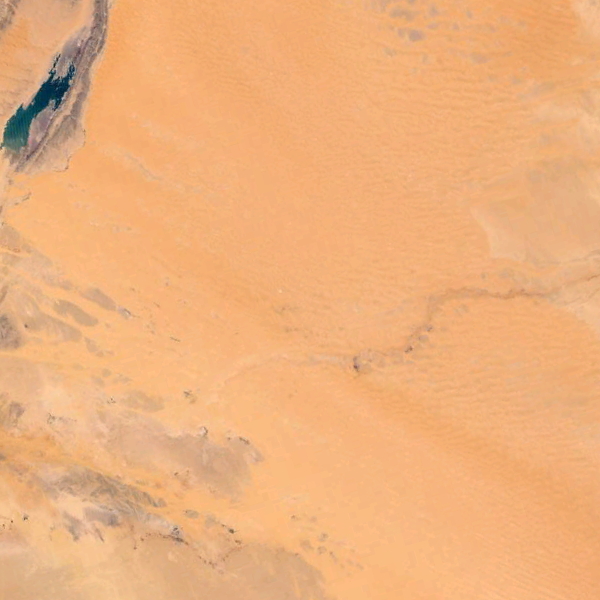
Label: Desert